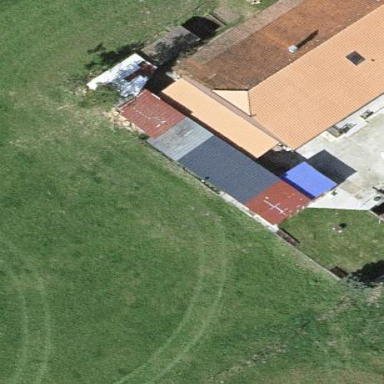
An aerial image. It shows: Shed building.